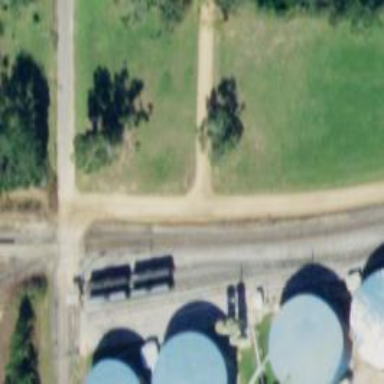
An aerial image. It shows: Railway spur junction.